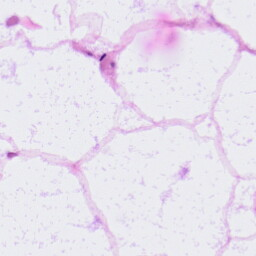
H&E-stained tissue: LymphNode